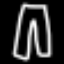
Label: pants